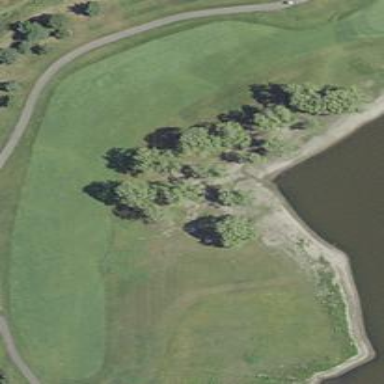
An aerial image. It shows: Grassy area designated as golf fairway.